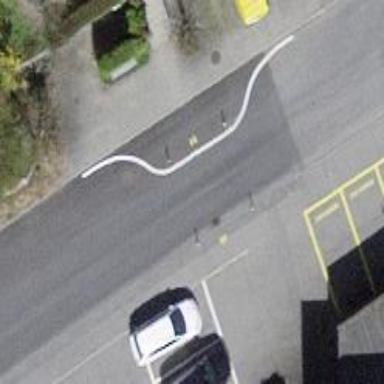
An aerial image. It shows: Unmarked road crossing.